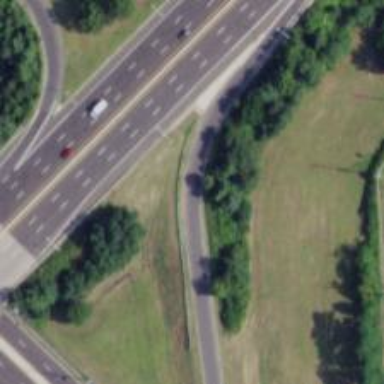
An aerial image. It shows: Trunk link highway.